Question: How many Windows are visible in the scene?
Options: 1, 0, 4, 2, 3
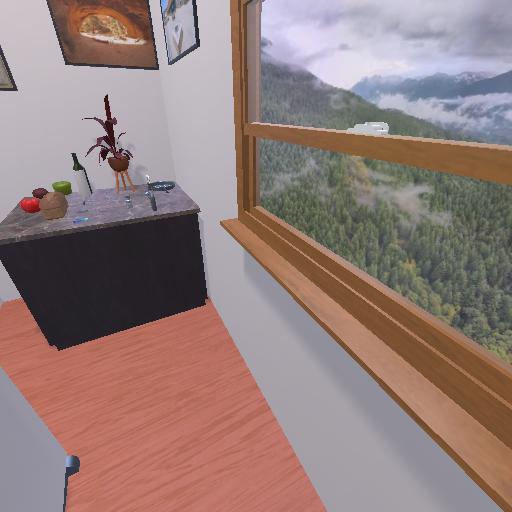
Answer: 1